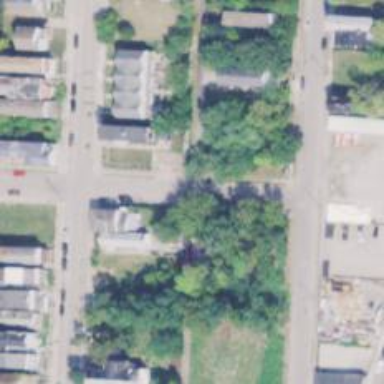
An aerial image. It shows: Alley classified as service road.